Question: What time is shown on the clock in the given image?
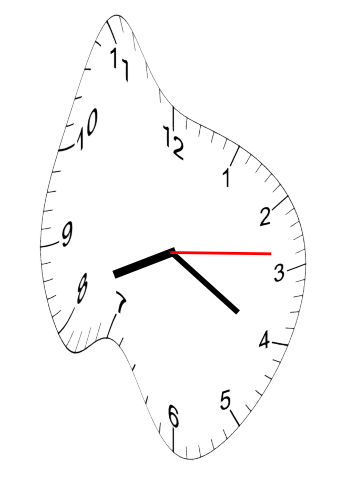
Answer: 08:20:14